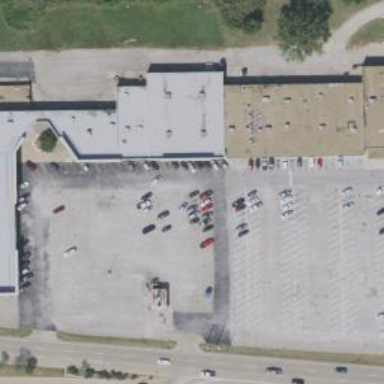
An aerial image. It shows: Retail building.